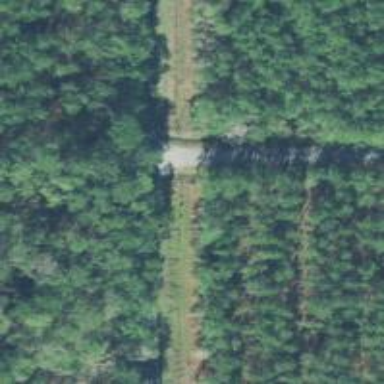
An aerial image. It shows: Unclassified road.